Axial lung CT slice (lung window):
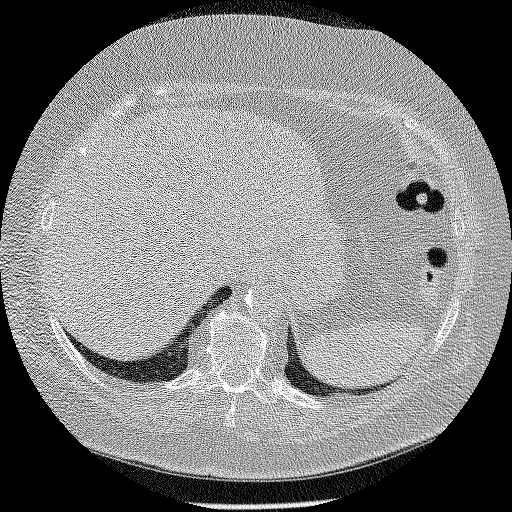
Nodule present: no